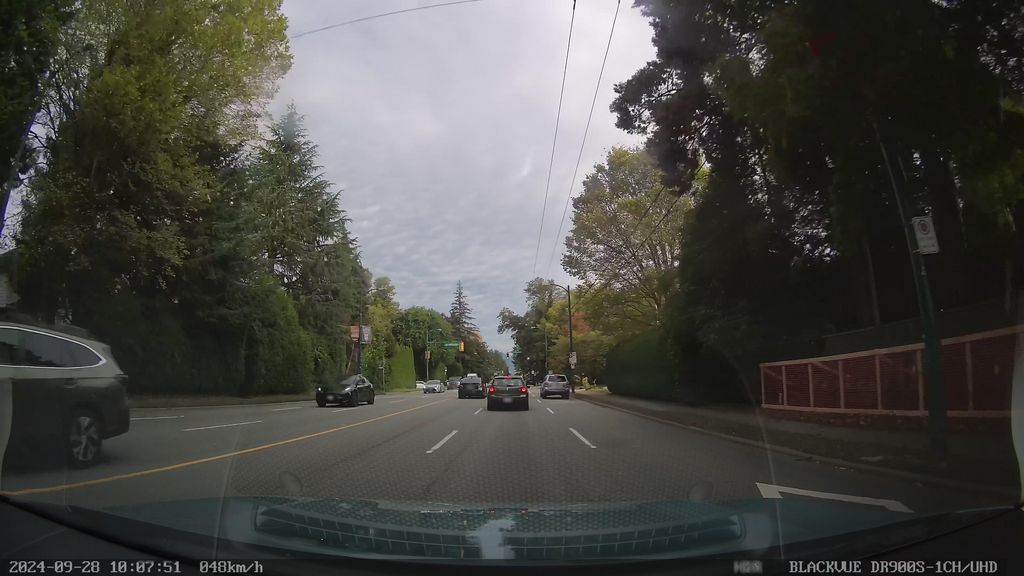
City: vancouver